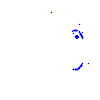
Particle: kaon